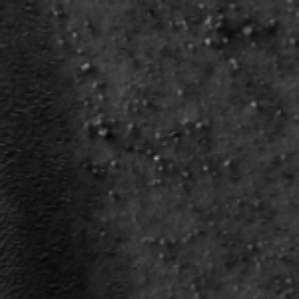
Label: frost